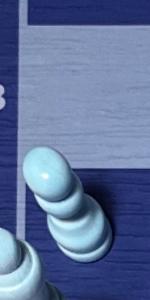
Label: Pawn_White